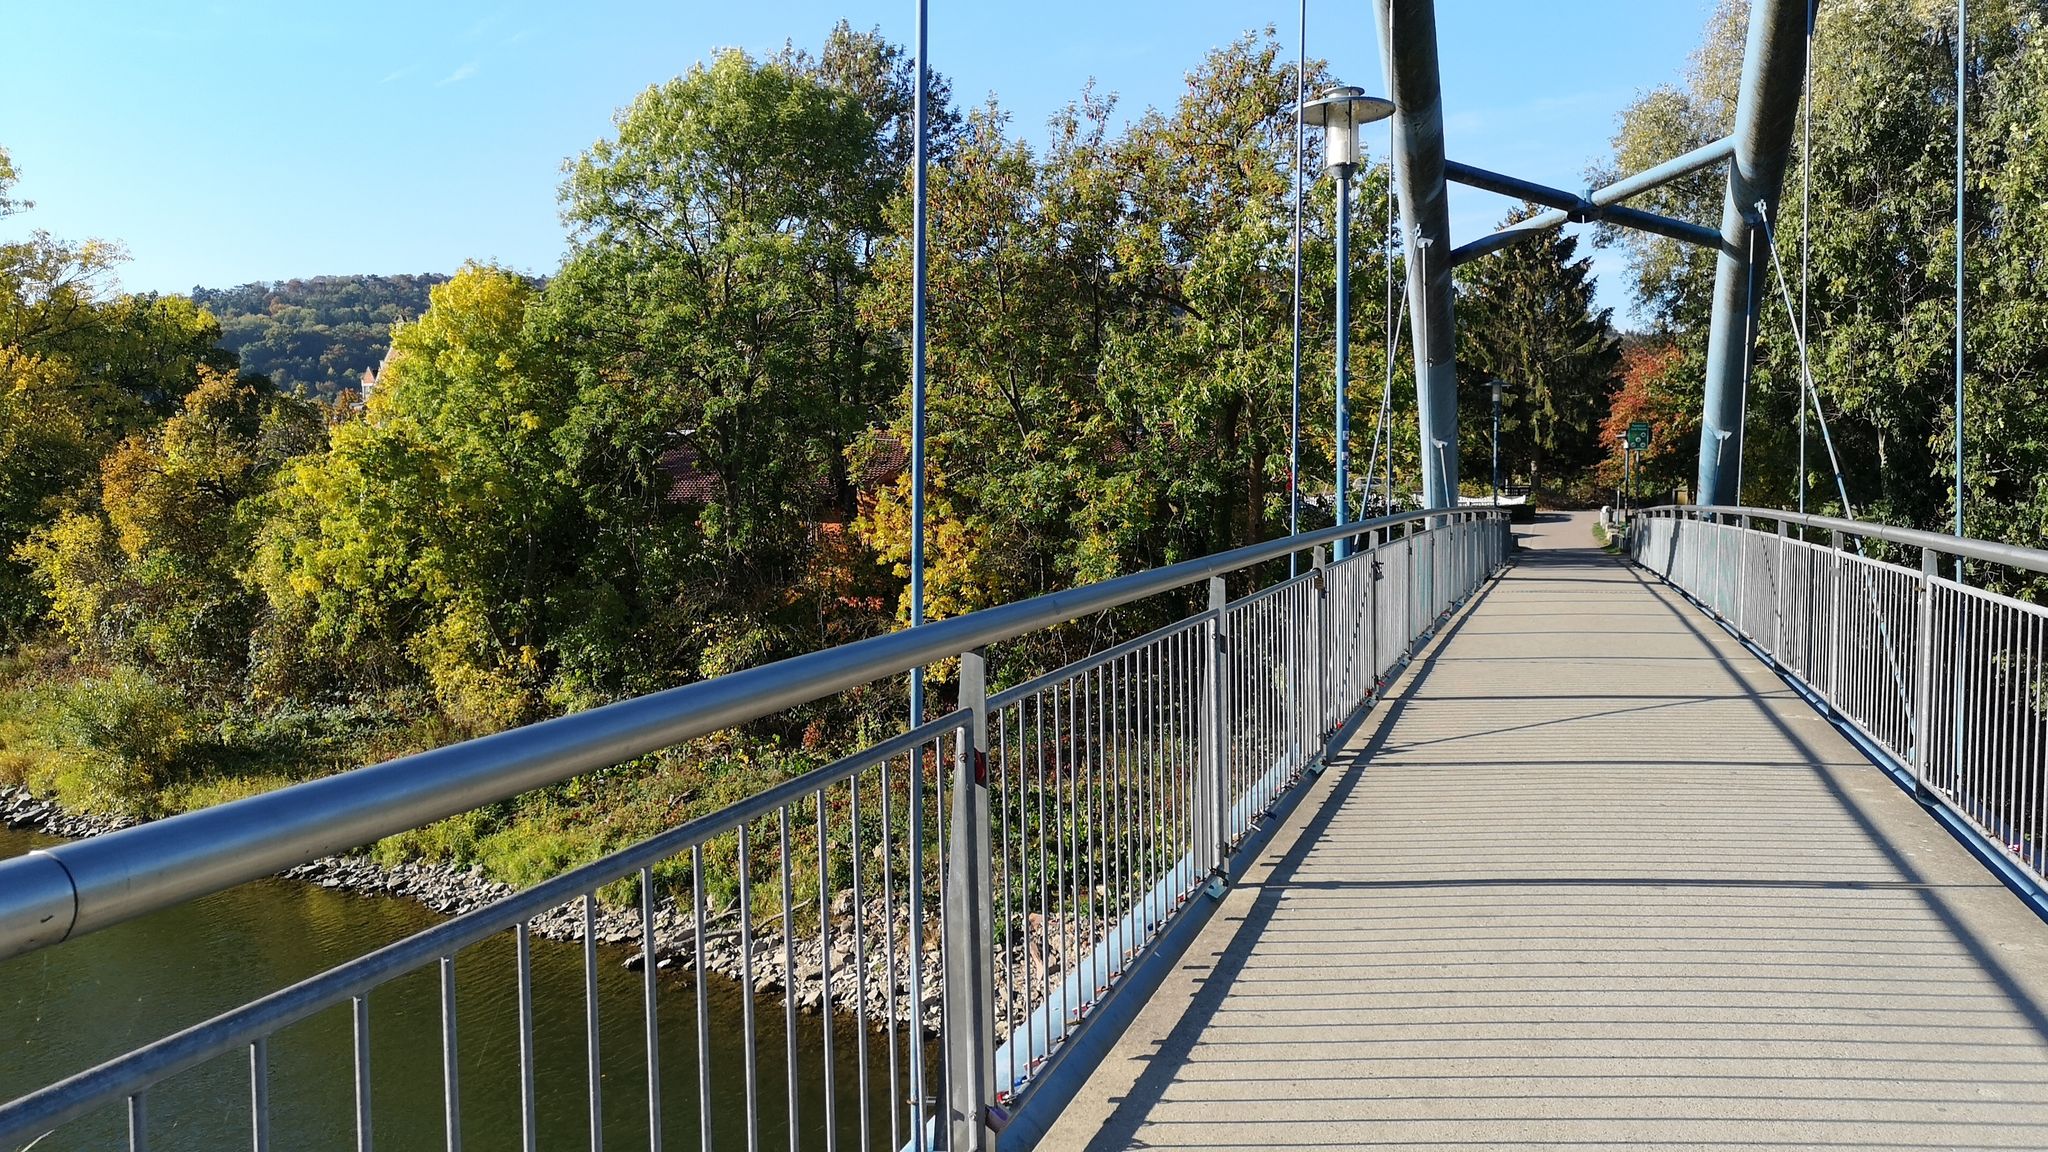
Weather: clear
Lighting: day
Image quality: good
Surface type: cycling surface
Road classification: footway, steps
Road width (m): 3.0
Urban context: dense urban cluster
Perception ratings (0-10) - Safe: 2.4, Lively: 7.68, Beautiful: 3.3, Boring: 6.16, Depressing: 0.71, Wealthy: 2.14